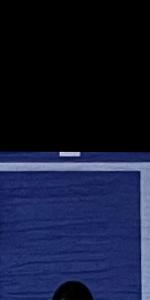
Label: Empty